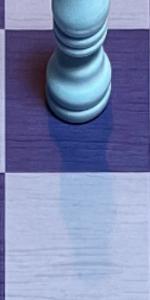
Label: Empty